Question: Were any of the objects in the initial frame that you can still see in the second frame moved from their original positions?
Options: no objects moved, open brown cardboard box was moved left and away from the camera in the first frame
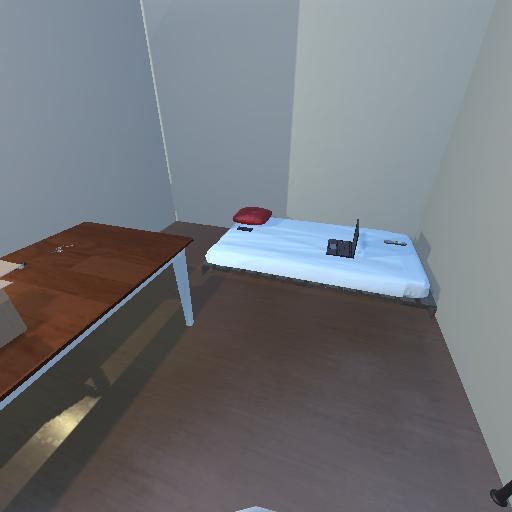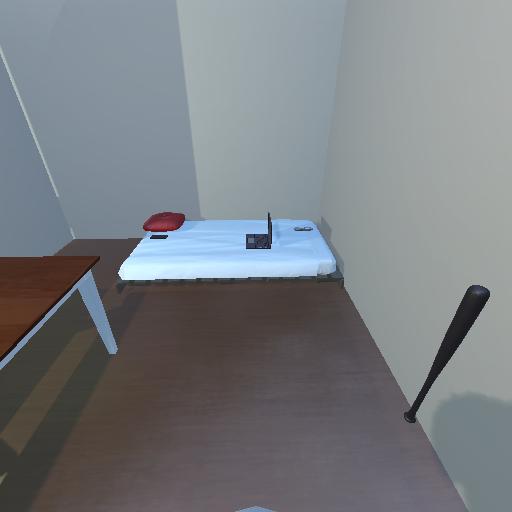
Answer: no objects moved